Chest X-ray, PA view. Patient: 30 years old, sex M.
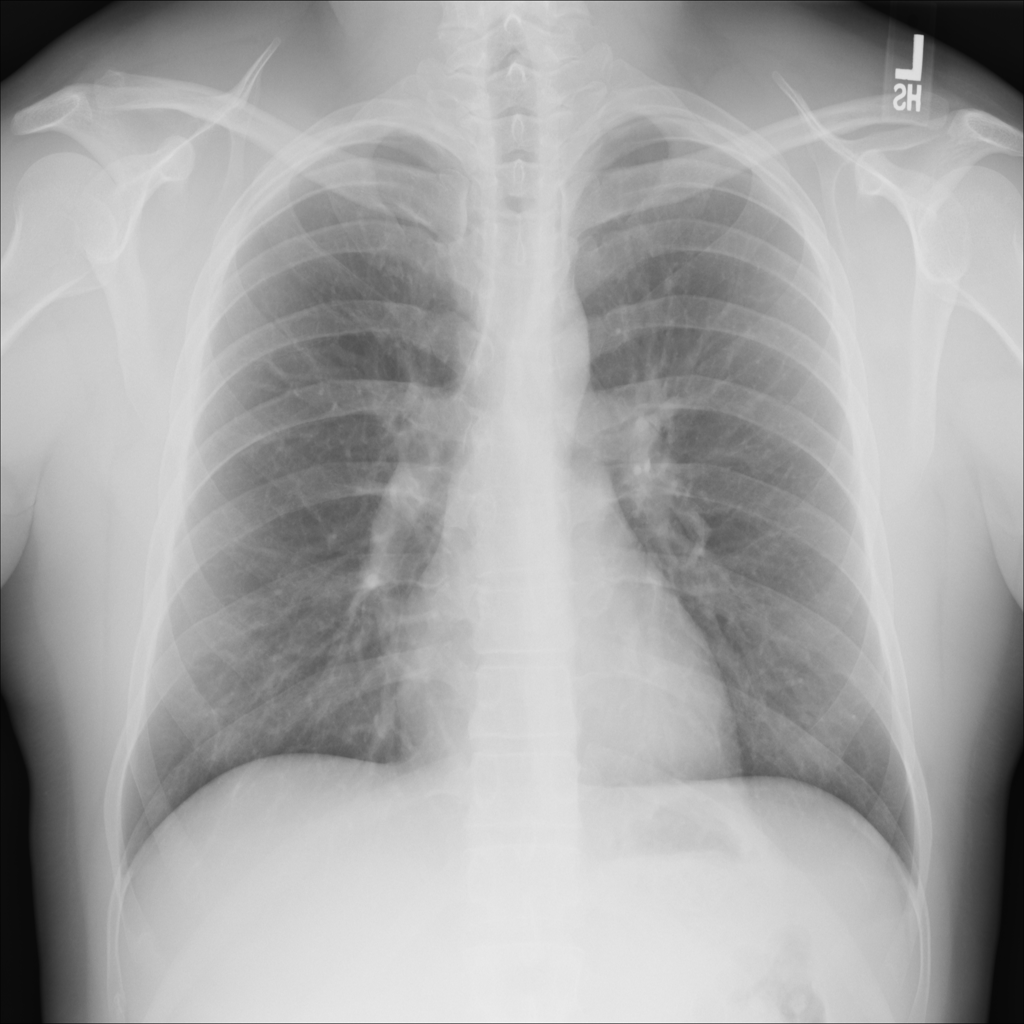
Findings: No Finding